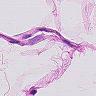
Metastatic tissue present: no